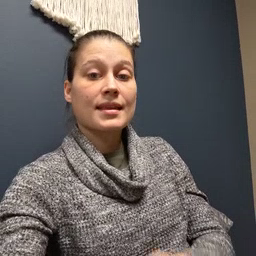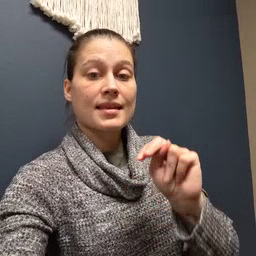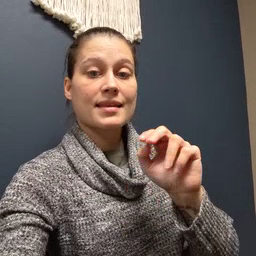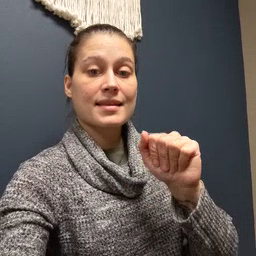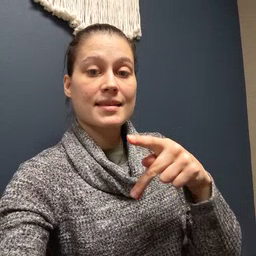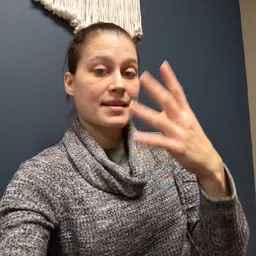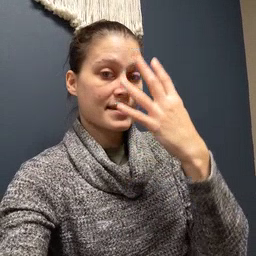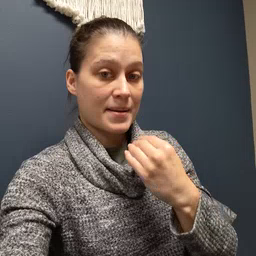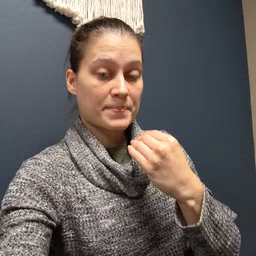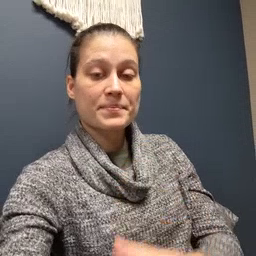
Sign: nap